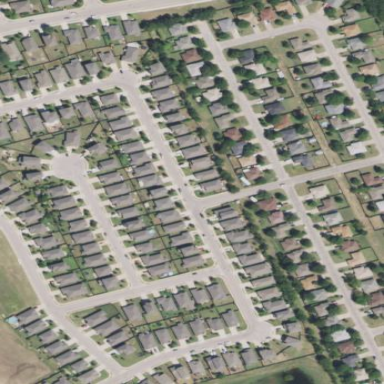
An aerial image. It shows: This residential area consists of single-family homes.